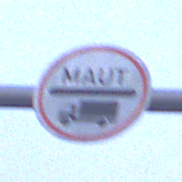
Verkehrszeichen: Mautpflicht
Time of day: SunriseSunset
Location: Outdoor (Urban)
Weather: Overcast
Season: NotSpecified
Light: Natural